Field crop: maize
Growth stage: 2
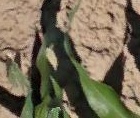
Species: maize